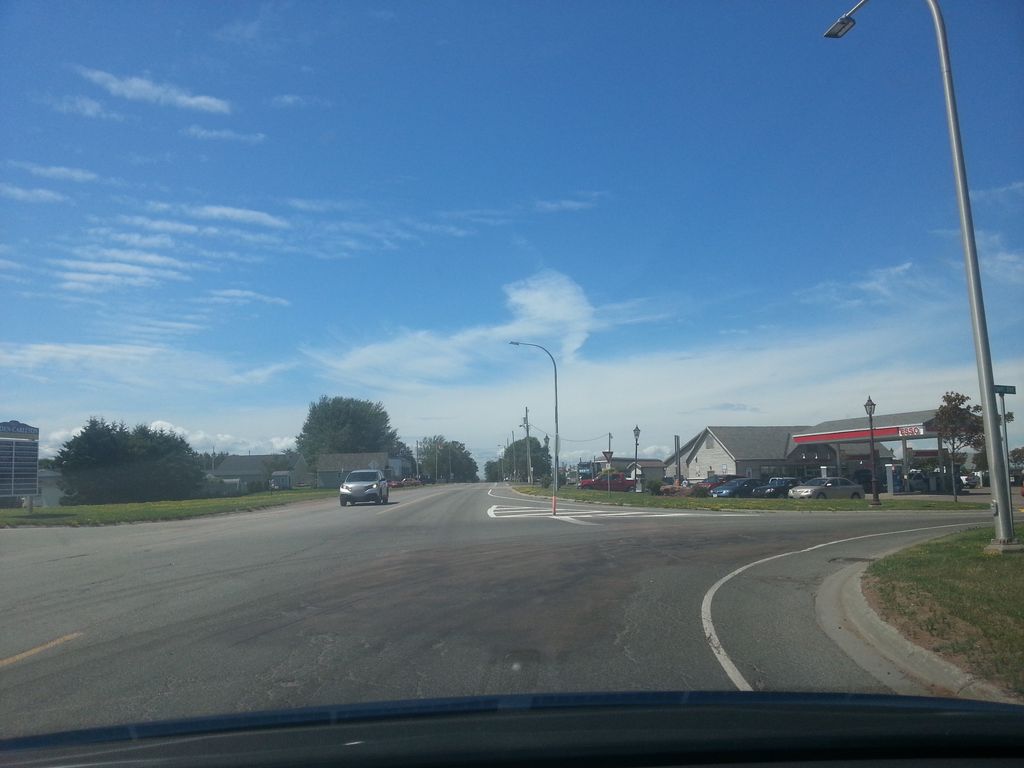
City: charlottetown